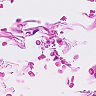
Metastatic tissue present: no